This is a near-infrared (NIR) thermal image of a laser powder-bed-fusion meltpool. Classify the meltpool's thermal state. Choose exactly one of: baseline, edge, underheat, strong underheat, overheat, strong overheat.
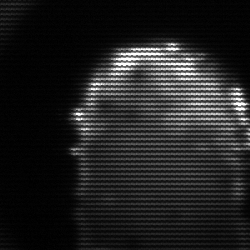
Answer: baseline